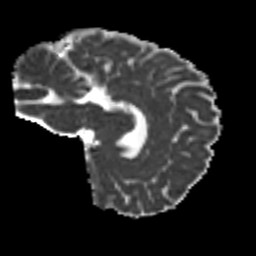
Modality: MD
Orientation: sagittal
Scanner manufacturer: siemens
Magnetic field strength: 3 T
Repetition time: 9.6 s
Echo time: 0.077 s